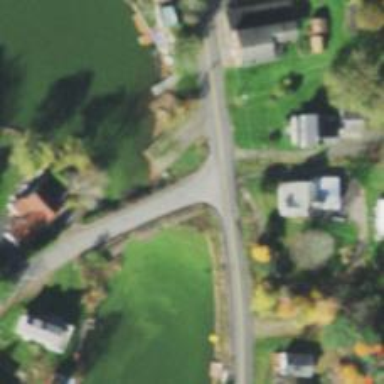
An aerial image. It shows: Residential road with asphalt surface and embankment.